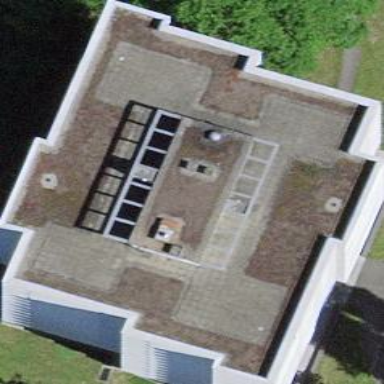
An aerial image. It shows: Simple and straightforward house.